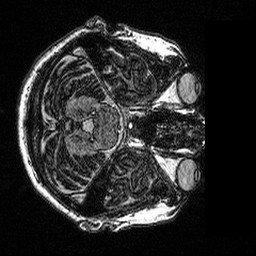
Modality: MP2RAGE
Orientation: axial
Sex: female
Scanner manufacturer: siemens
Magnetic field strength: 3 T
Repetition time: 5 s
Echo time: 0.00292 s